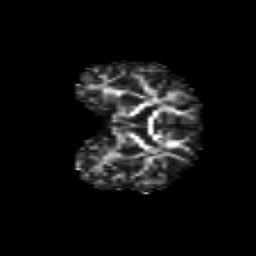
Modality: FA
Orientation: coronal
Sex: male
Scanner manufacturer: siemens
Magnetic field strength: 3 T
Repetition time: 5 s
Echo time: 0.071 s